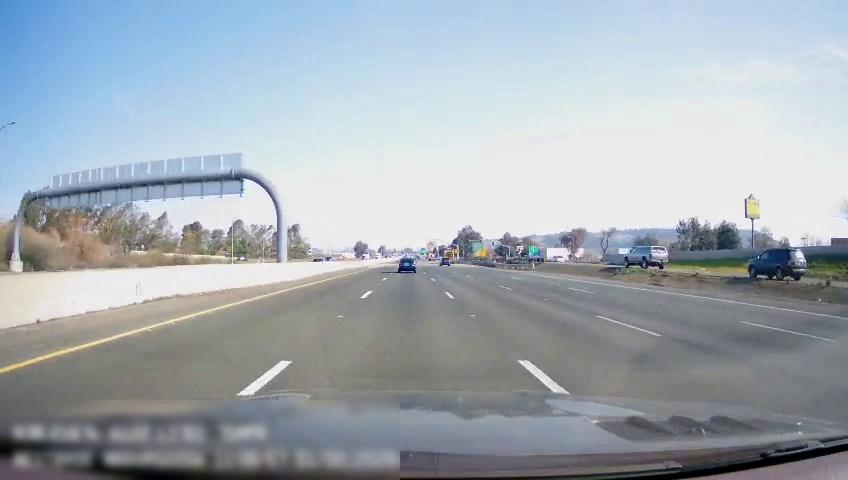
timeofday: Day
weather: Sunny
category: Drivable Space
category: Vehicles | Car
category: Vehicles | SUV
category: Drivable Space
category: Vehicles | SUV
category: Vehicles | SUV
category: Lanes | Current Lane
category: Lanes | Alternate Lane
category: Lanes | Current Lane
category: Lanes | Alternate Lane
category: Lanes | Alternate Lane
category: Lanes | Alternate Lane
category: Traffic | Signs
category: Traffic | Signs